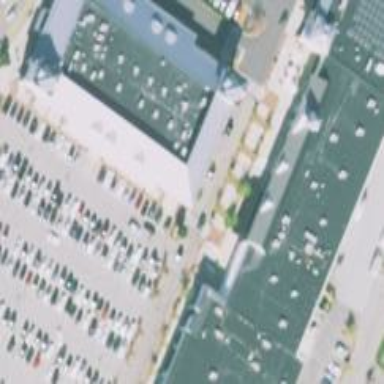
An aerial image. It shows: Parking space is available.